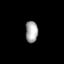
Tissue: prostate
Cell type: T cells
Senescence score: 0.3414
Nuclear area (px): 260
Mean DAPI intensity: 167.392